Question: <URL>
So, how would someone go about implementing the circular button that is showcased in android L? Also what is the technical name of the the circular button, XML code would be appreciated.
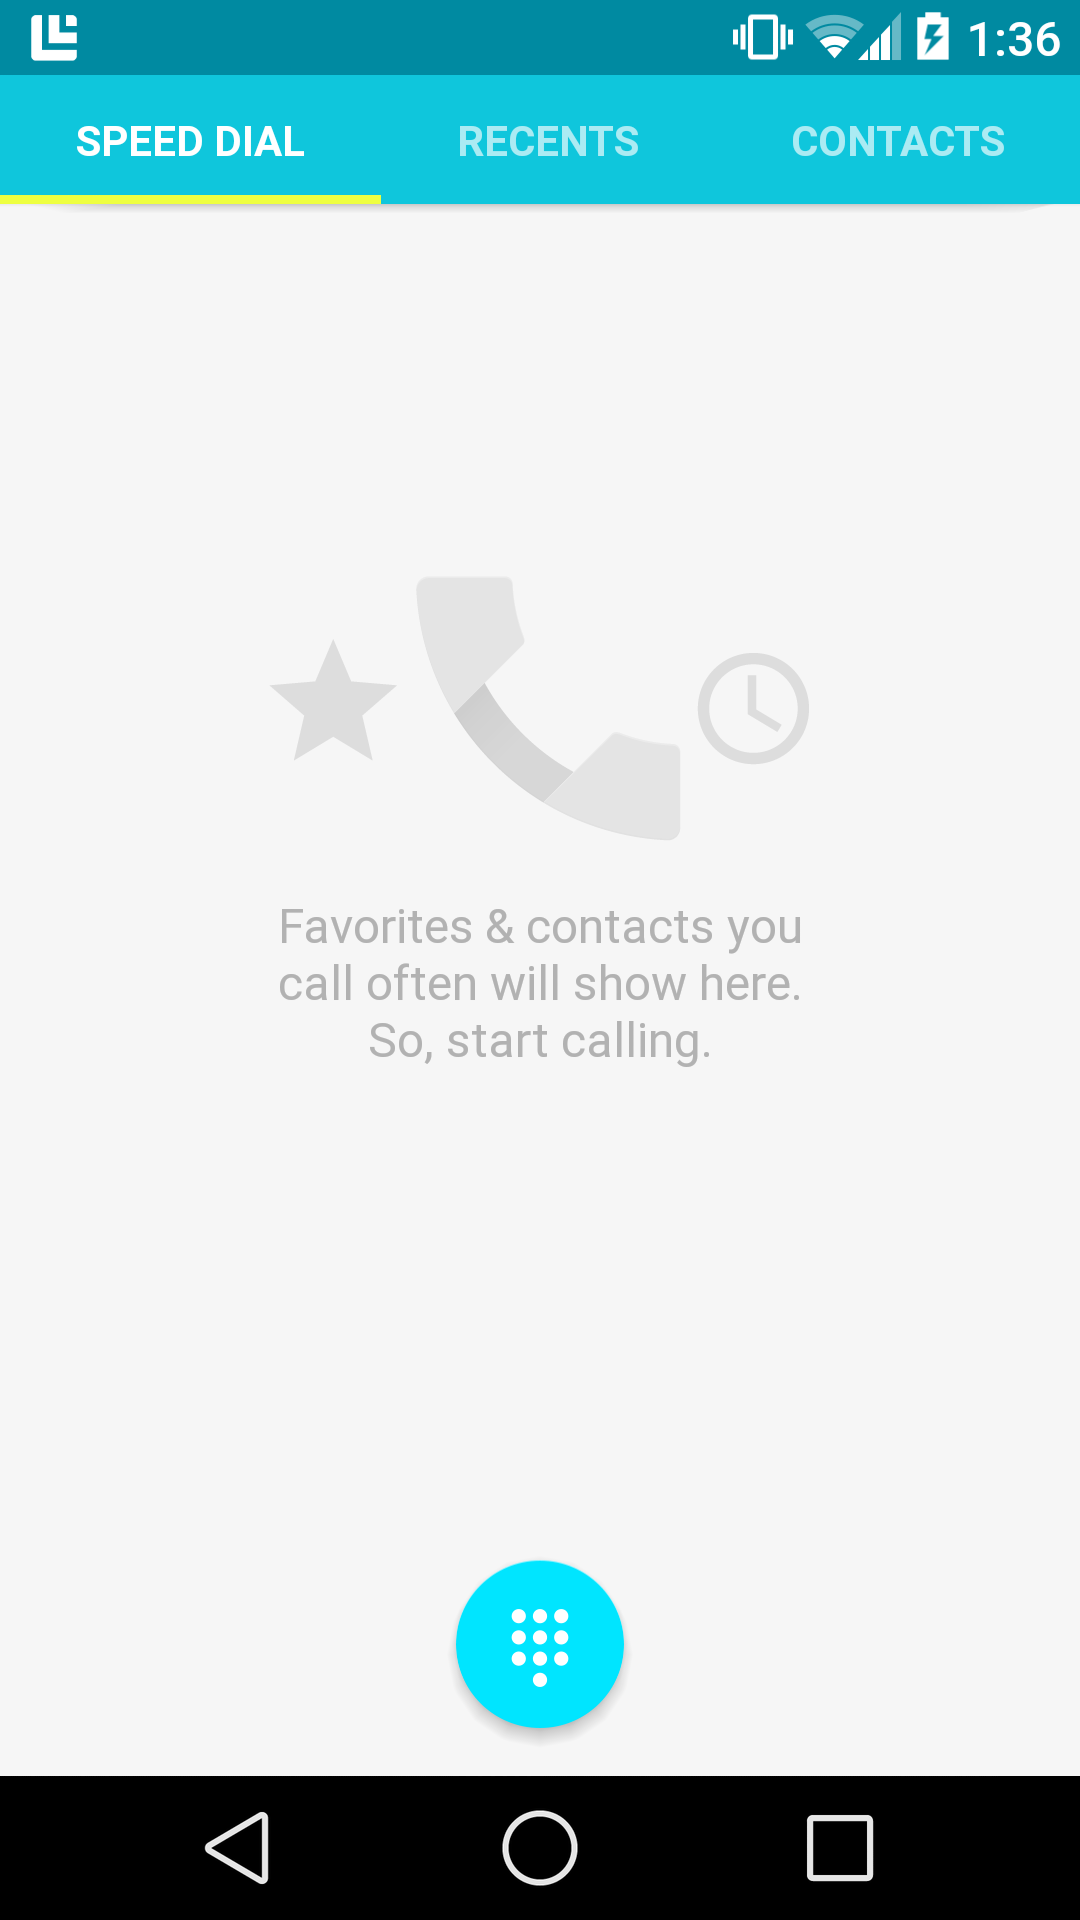
Answer: The button is called a FAB(Floating Action Button), it's quite simple to make.
Activity.java
'''
public class MainActivity extends Activity {
@Override
protected void onCreate(Bundle savedInstanceState) {
super.onCreate(savedInstanceState);
setContentView(R.layout.layoutfab);
//Outline
int size = getResources().getDimensionPixelSize(R.dimen.fab_size);
Outline outline = new Outline();
outline.setOval(0, 0, size, size);
findViewById(R.id.fab).setOutline(outline);
}
}
'''
anim.xml
'''
<selector xmlns:android="http://schemas.android.com/apk/res/android">
<item
android:state_enabled="true"
android:state_pressed="true">
<objectAnimator
android:duration="@android:integer/config_shortAnimTime"
android:propertyName="translationZ"
android:valueFrom="@dimen/button_elevation"
android:valueTo="@dimen/button_press_elevation"
android:valueType="floatType" />
</item>
<item>
<objectAnimator
android:duration="@android:integer/config_shortAnimTime"
android:propertyName="translationZ"
android:valueFrom="@dimen/button_press_elevation"
android:valueTo="@dimen/button_elevation"
android:valueType="floatType" />
</item>
</selector>
'''
dimens.xml
'''
<resources>
<dimen name="fab_size">56dp</dimen>
<dimen name="button_elevation">2dp</dimen>
<dimen name="button_press_elevation">4dp</dimen>
</resources>
'''
and your layout file to define the FAB button.
'''
<RelativeLayout xmlns:android="http://schemas.android.com/apk/res/android"
xmlns:tools="http://schemas.android.com/tools"
android:layout_width="match_parent"
android:layout_height="match_parent"
tools:context=".MainActivity">
<ImageButton
android:id="@+id/fab"
android:layout_alignParentRight="true"
android:layout_alignParentBottom="true"
android:layout_width="@dimen/fab_size"
android:layout_height="@dimen/fab_size"
android:layout_gravity="bottom|right"
android:layout_marginRight="16dp"
android:layout_marginBottom="16dp"
android:background="@drawable/ripple"
android:stateListAnimator="@anim/anim"
android:src="@drawable/ic_action_add"
android:elevation="4dp"
/>
</RelativeLayout>
'''
Finally the ripple affect when you press the button.
ripple.xml
'''
<ripple xmlns:android="http://schemas.android.com/apk/res/android" android:color="?android:colorControlHighlight">
<item>
<shape android:shape="oval">
<solid android:color="?android:colorAccent" />
</shape>
</item>
</ripple>
'''
Enjoy your new FAB. Please keep in mind this is for android L only!
This has been updated at: <URL>